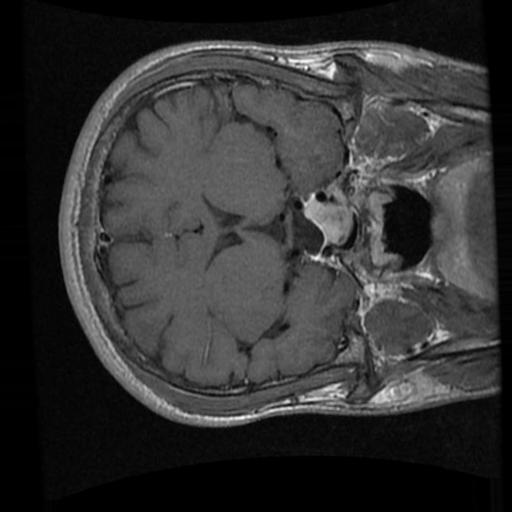
Label: brain_tumor